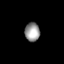
Tissue: lung
Cell type: T cells
Senescence score: 0.2363
Nuclear area (px): 277
Mean DAPI intensity: 150.657